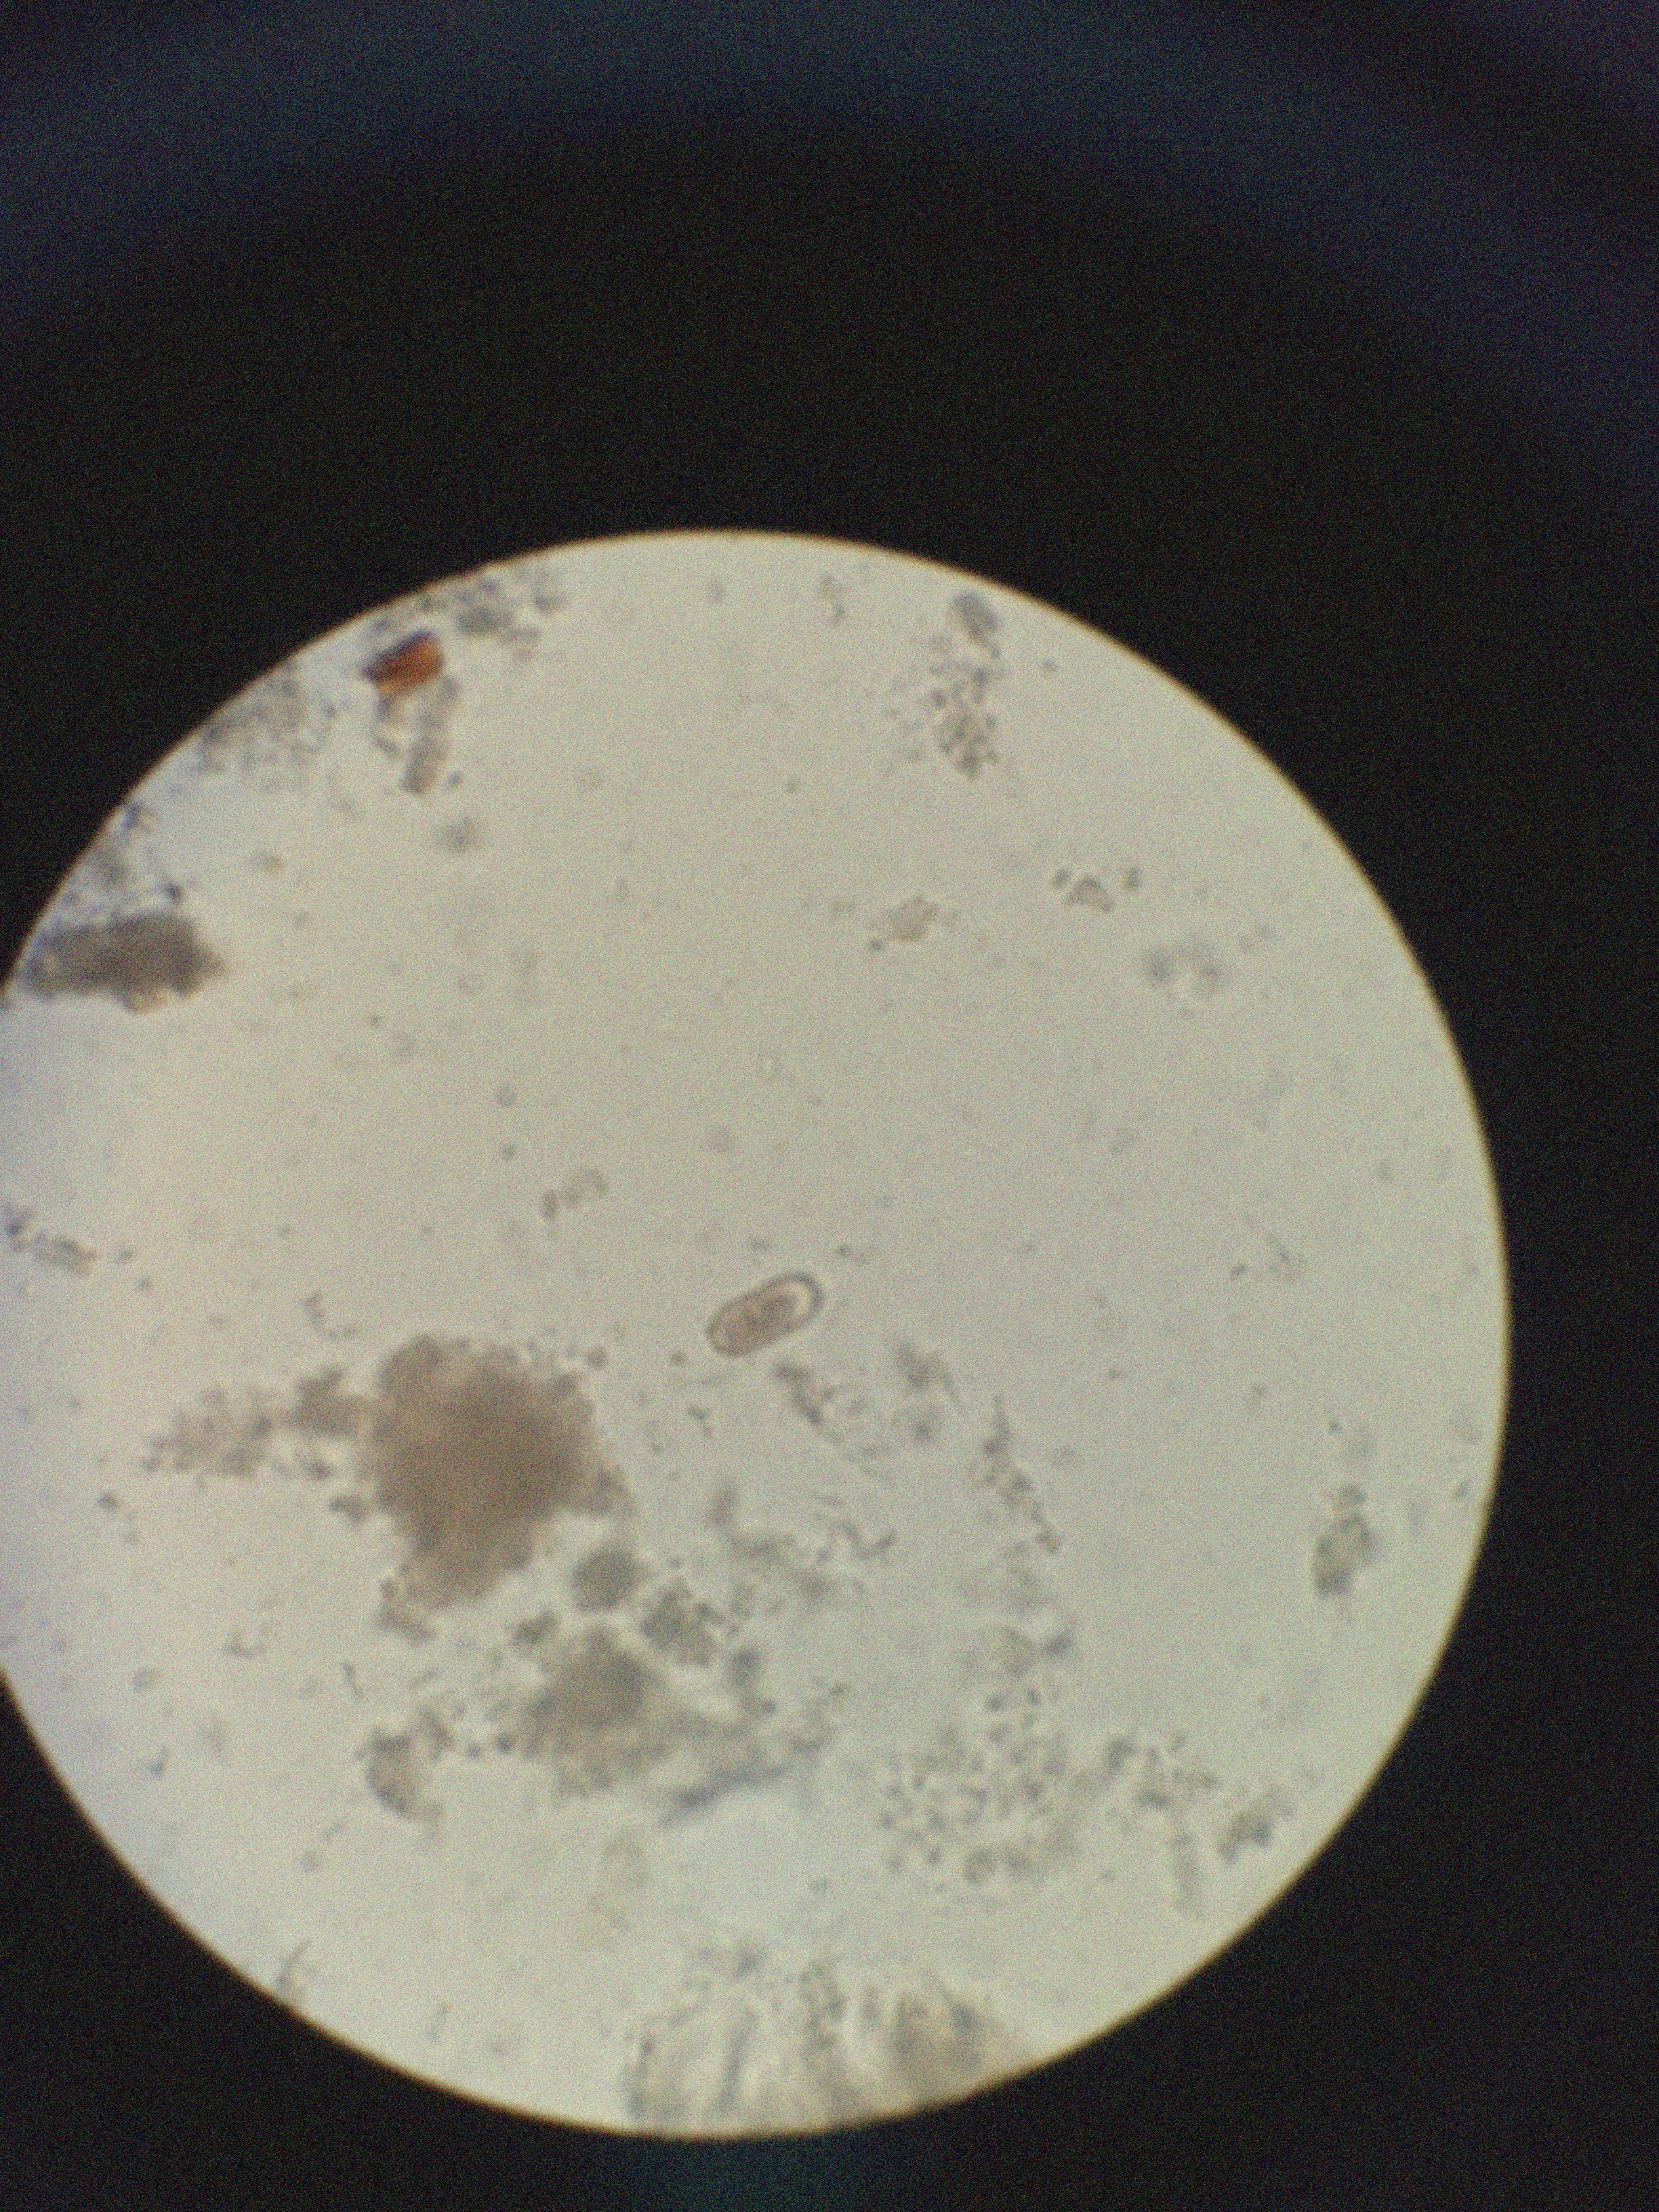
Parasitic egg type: Capillaria philippinensis